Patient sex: M
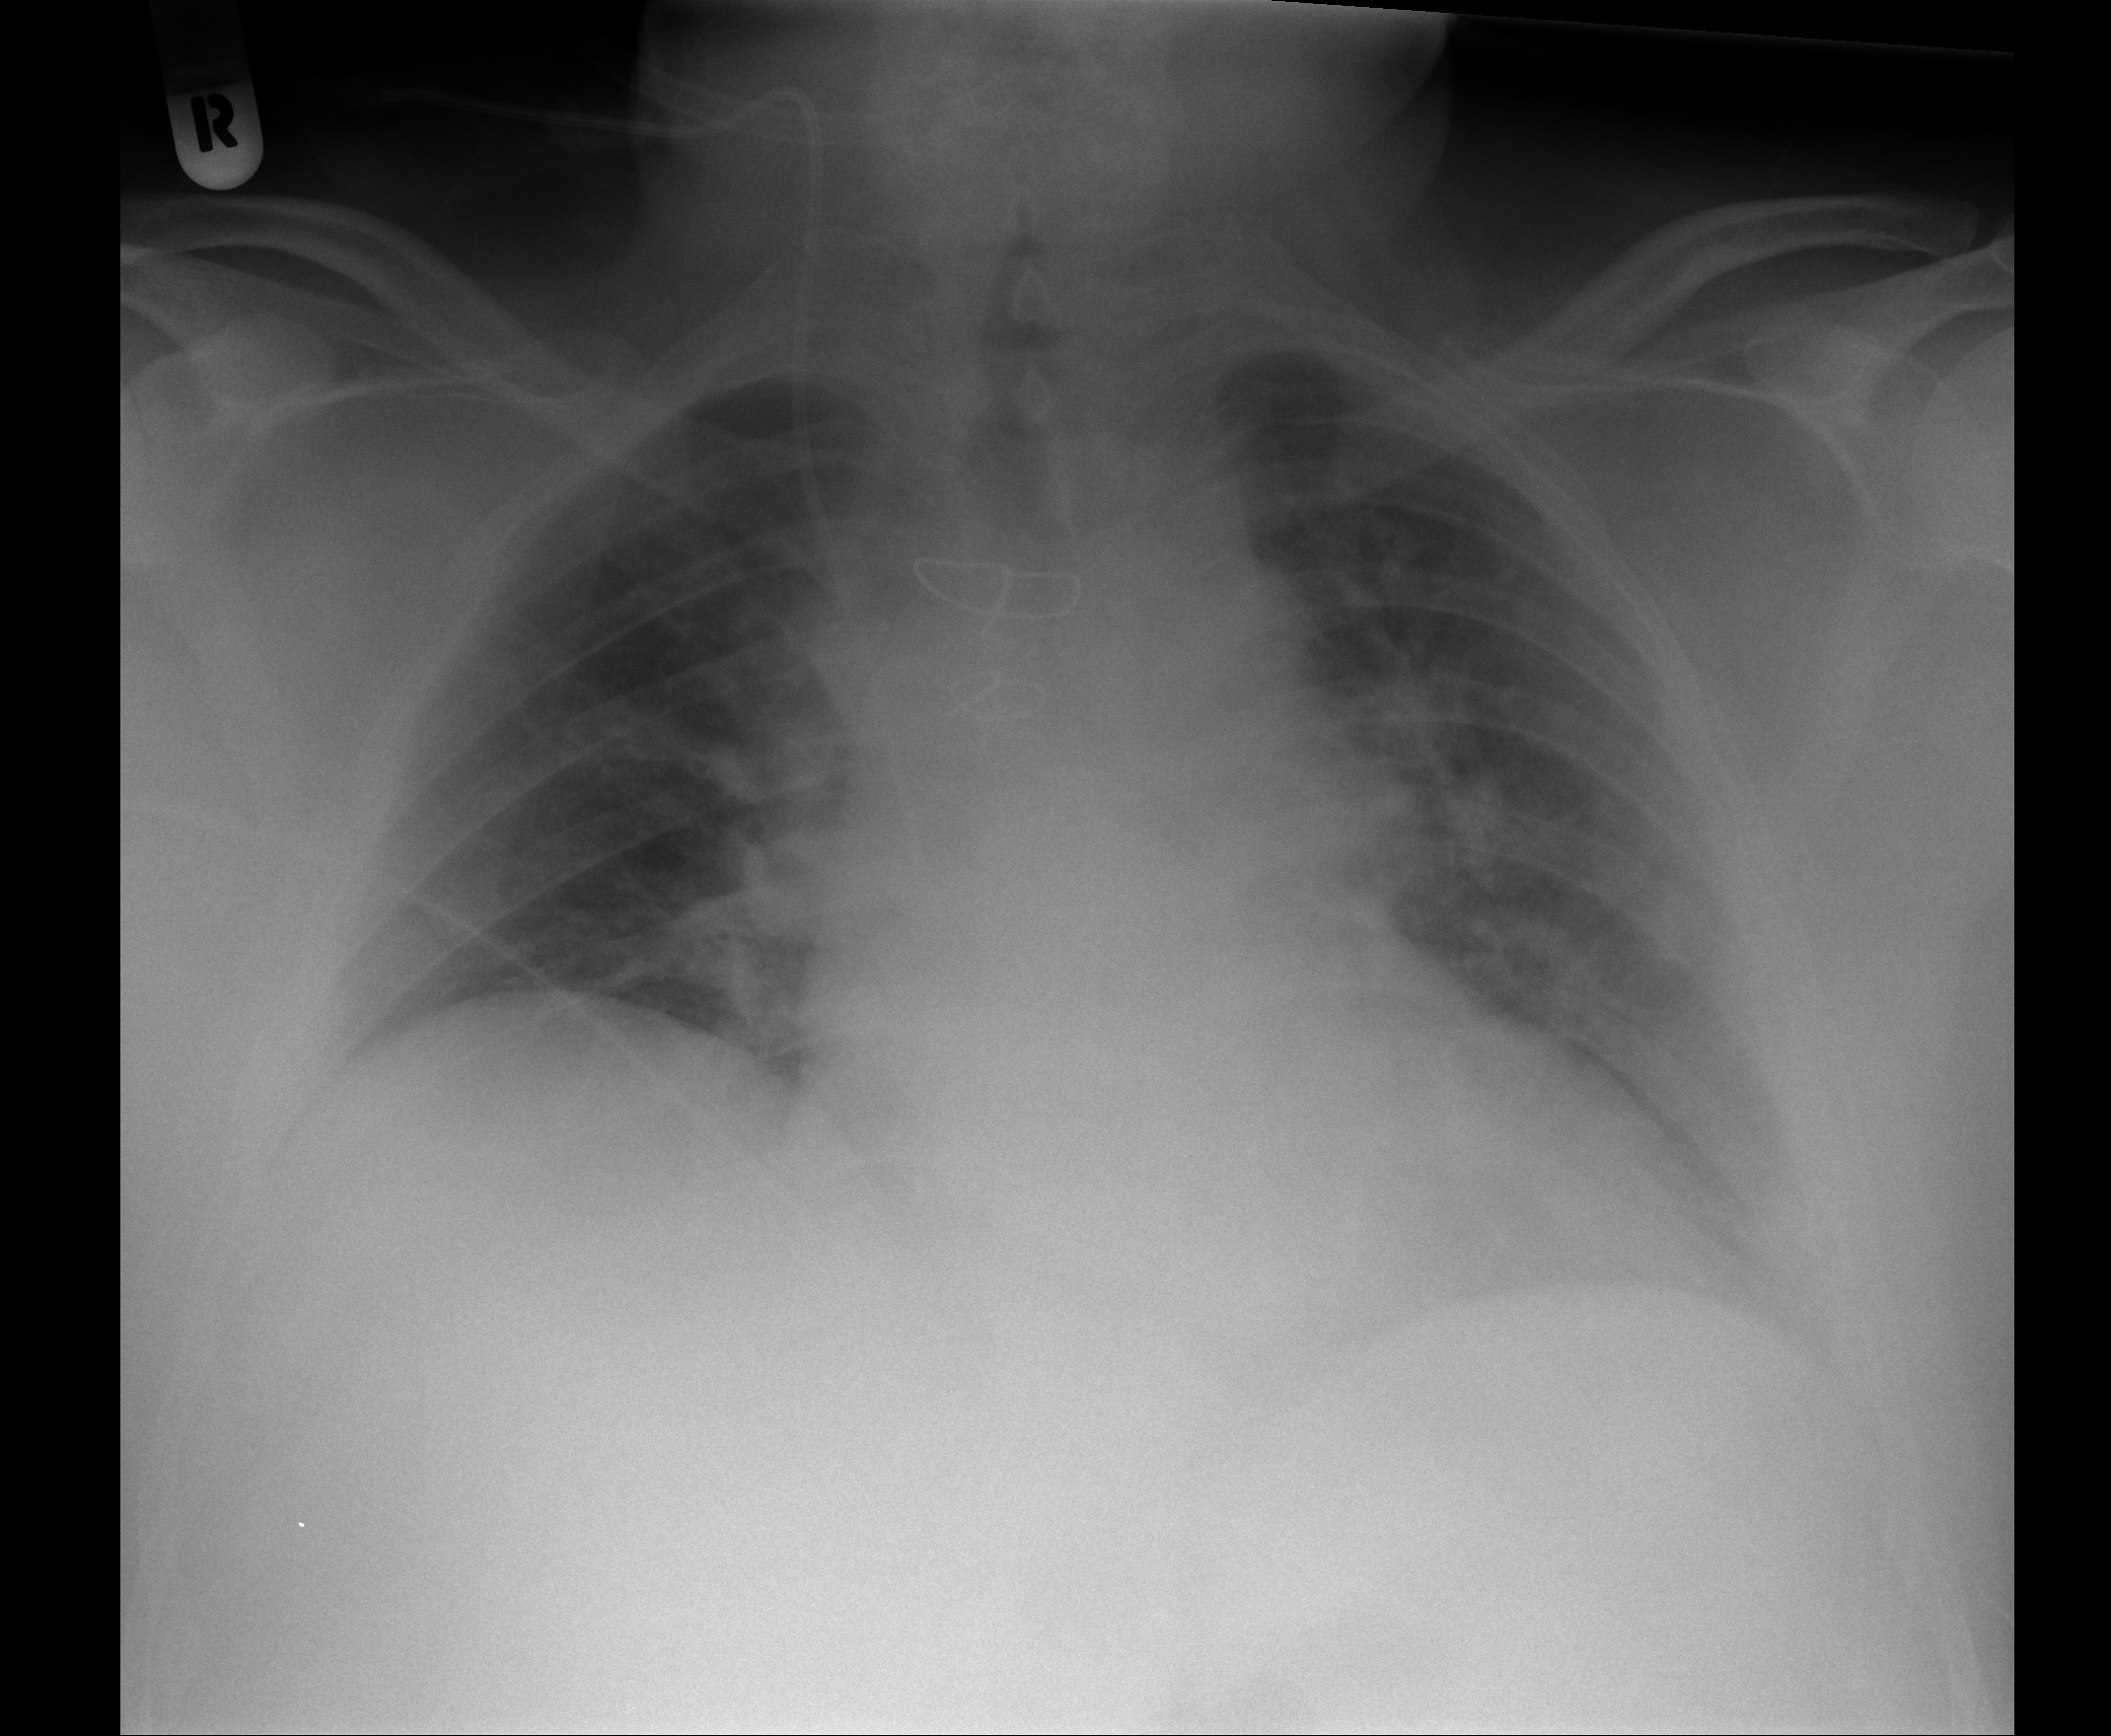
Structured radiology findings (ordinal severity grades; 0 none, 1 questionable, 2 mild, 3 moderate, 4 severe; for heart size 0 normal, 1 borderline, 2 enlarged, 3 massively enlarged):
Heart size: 2
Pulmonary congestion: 1
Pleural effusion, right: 0
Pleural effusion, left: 0
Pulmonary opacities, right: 0
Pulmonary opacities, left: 0
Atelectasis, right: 1
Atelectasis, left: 1